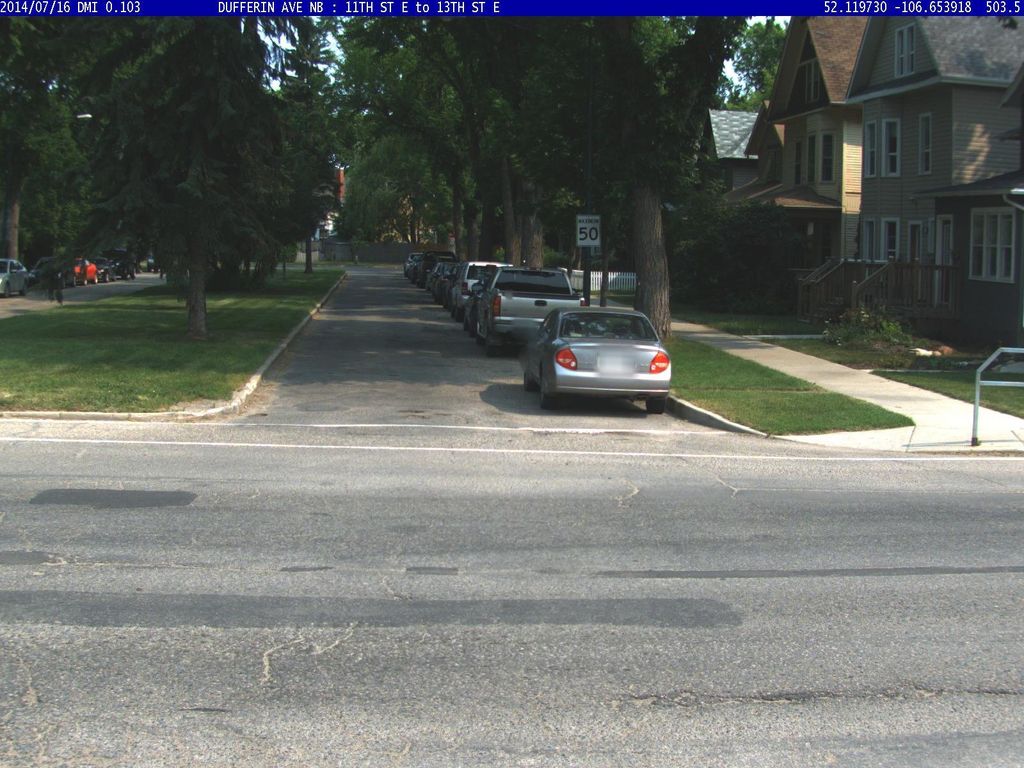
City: saskatoon